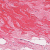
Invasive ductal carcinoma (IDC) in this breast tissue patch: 0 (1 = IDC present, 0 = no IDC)